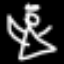
Label: angel